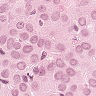
Metastatic tissue present: yes